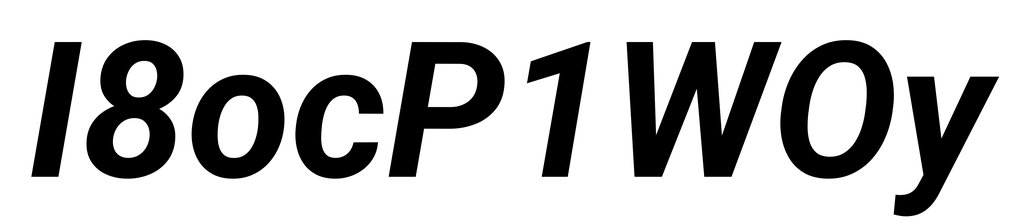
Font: Roboto-Italic_Bold_Italic